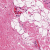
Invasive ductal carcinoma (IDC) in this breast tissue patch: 0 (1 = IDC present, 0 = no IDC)